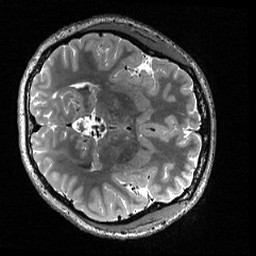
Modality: T2w
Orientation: axial
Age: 21
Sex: female
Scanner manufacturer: siemens
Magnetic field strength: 3 T
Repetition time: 3.2 s
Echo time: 0.56 s